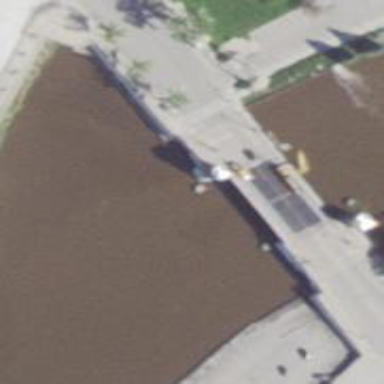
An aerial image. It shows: Movable footway bridge.